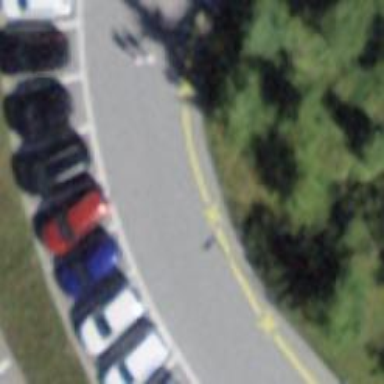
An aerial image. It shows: Set of steps on the road.